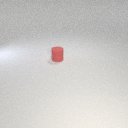
small red rubber cylinder